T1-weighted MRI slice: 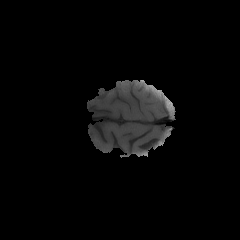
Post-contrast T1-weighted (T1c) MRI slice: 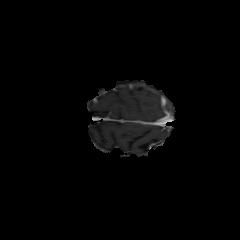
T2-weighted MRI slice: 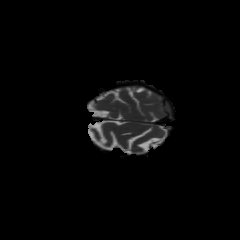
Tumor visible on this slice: no